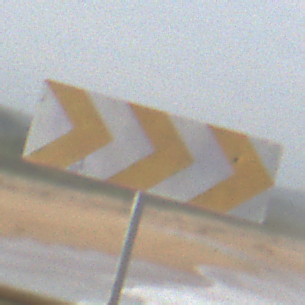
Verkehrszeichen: RichtungstafelnInKurvenGrossLinks
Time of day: MorningAfternoon
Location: Outdoor (Suburban)
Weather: PartlyCloudy
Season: NotSpecified
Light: Natural